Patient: sex M, age 56
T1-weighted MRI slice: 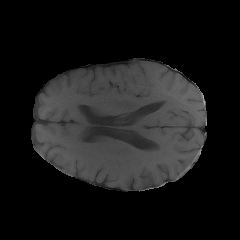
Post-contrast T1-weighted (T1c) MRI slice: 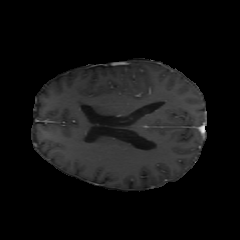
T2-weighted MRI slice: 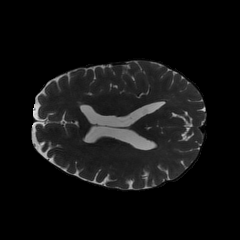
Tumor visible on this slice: no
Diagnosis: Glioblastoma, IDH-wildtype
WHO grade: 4